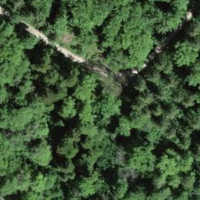
EUNIS habitat code: 41
Species observed at this site:
Araneus diadematus